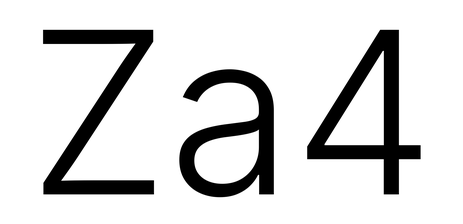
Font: Inter_Light